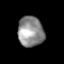
Tissue: lung
Cell type: Myeloid cells
Senescence score: 0.2293
Nuclear area (px): 760
Mean DAPI intensity: 144.003